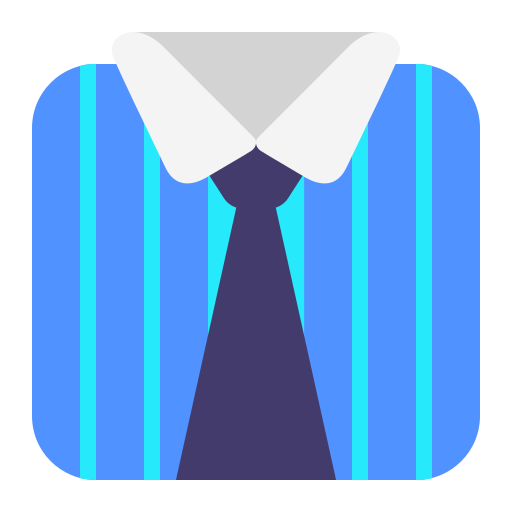
necktie flat